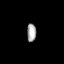
Tissue: prostate
Cell type: T cells
Senescence score: 0.7002
Nuclear area (px): 166
Mean DAPI intensity: 164.301